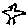
Label: bird